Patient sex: M
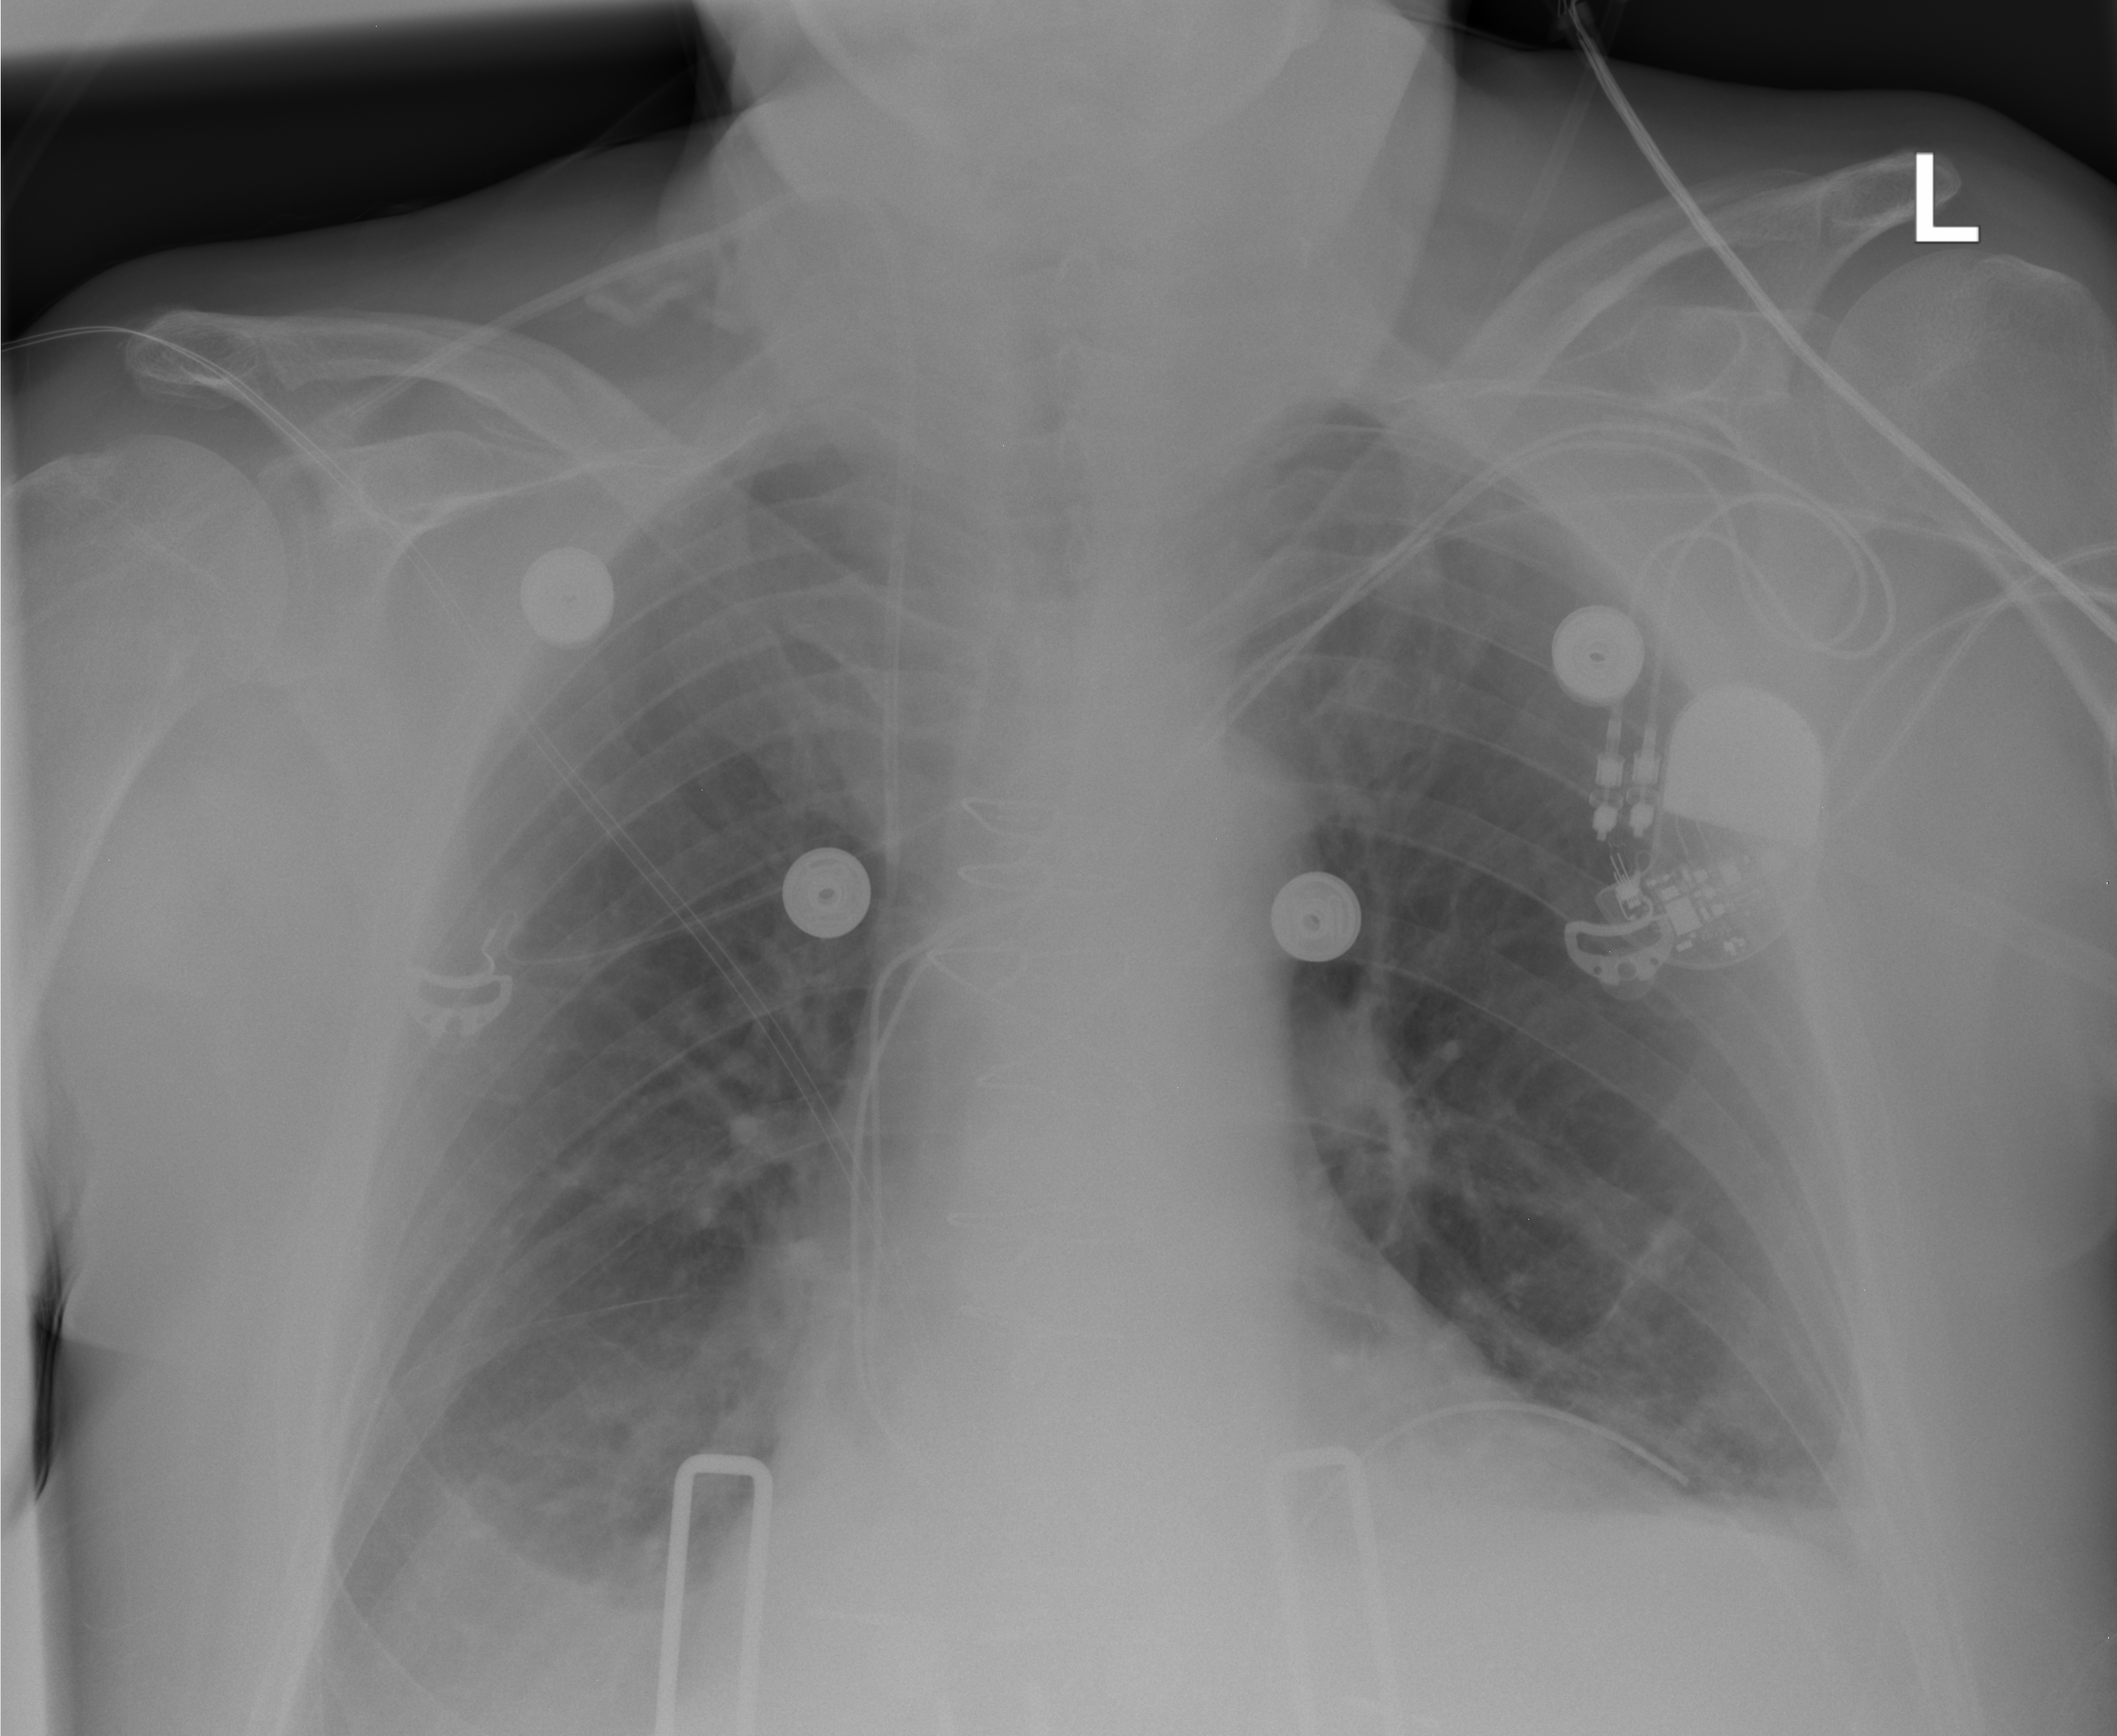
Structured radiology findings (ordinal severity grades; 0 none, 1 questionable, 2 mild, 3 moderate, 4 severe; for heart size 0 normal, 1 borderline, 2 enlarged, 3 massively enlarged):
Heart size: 2
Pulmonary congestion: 0
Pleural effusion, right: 2
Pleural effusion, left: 2
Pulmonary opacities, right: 0
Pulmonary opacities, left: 0
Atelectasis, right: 2
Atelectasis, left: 2